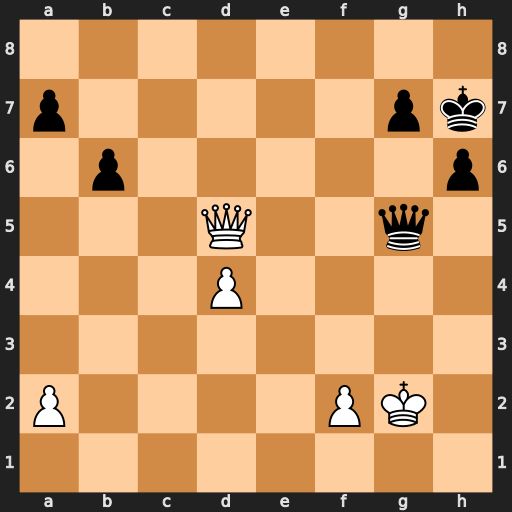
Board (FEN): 8/p5pk/1p5p/3Q2q1/3P4/8/P4PK1/8
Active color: w
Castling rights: -
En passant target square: -
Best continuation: Qxg5 hxg5 Kf3 Kg6 Ke4